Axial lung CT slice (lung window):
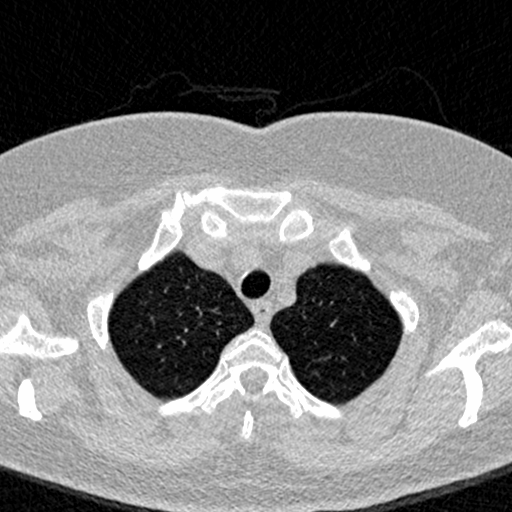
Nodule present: no